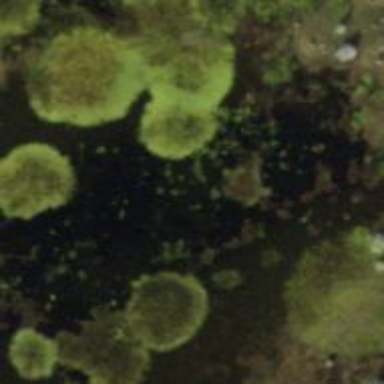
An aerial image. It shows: Marsh wetland.